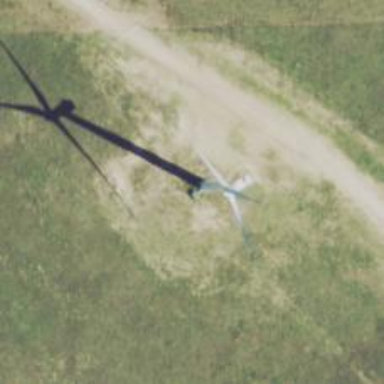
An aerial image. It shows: Wind generator using wind turbines of horizontal axis.